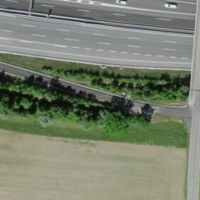
EUNIS habitat code: 57
Species observed at this site:
Emberiza citrinella